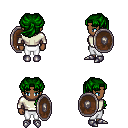
a pixel art fantasy rpg character, female body template, human, dark skin, white long-sleeve shirt, white pants, green princess hairstyle, metal boots, shield, four views (front, back, left, right), 2x2 character sprite sheet, small pixel art, hard edges, no anti-aliasing